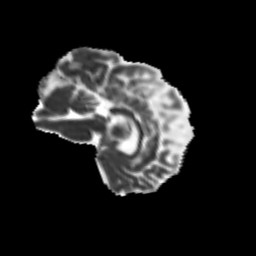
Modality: MD
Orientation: sagittal
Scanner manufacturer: siemens
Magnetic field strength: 3 T
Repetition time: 9.2 s
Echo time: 0.084 s